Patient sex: M
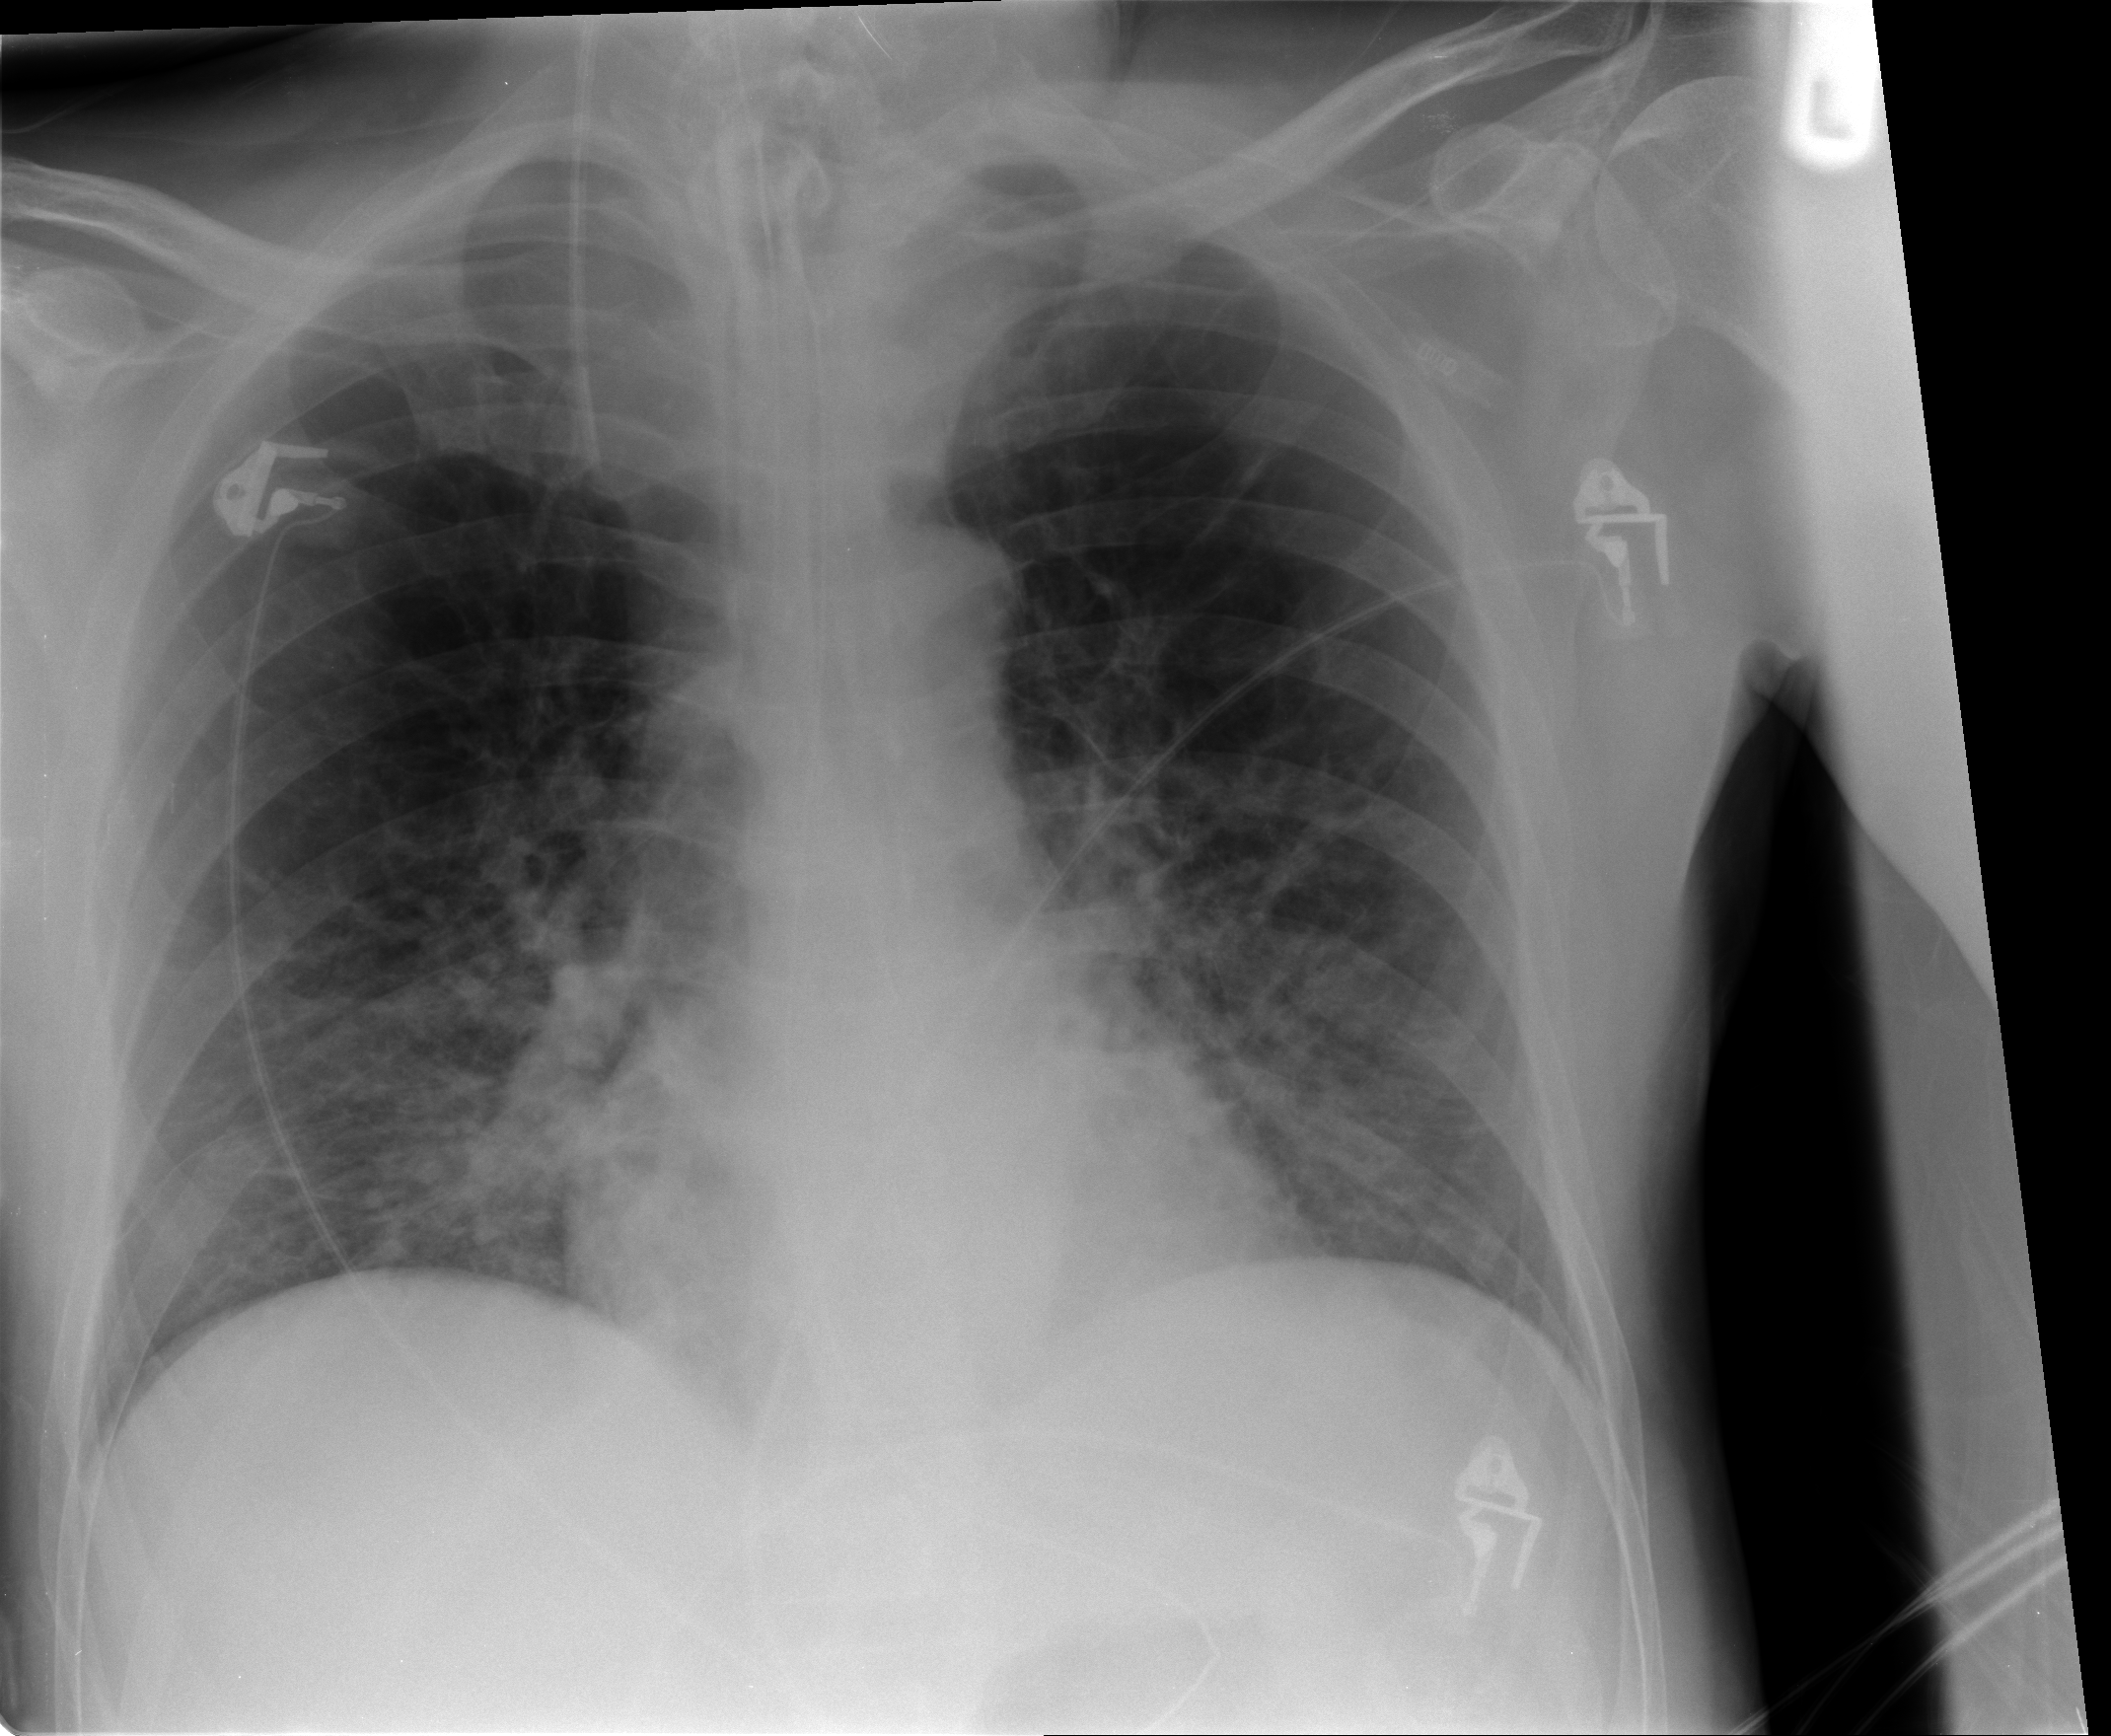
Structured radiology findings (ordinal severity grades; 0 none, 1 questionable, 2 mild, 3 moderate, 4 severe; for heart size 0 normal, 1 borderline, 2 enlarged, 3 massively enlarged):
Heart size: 0
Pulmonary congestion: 0
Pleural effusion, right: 0
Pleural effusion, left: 0
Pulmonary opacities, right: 1
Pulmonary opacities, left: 0
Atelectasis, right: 1
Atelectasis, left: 1